Current action and preconditions to check: trajectory_clear

Your task: For each precondition in the list above, predict whether it will hold at this action.

Consider the current scene as observed from the mobile robot's camera, and analyze the predicted future states of all dynamic agents (e.g., people, animals, vehicles, or any moving entities) within the NEXT SECOND.

IMPORTANT: Only answer "very likely" if you are absolutely certain—based on strong, clear evidence—that a dynamic agent will violate the precondition in the predicted future state. Do NOT answer "very likely" for unlikely, ambiguous, or low-probability risks.

Ask yourself for each precondition: Is there a high probability, with clear and convincing evidence, that the predicted future states of any dynamic agent will interfere with the predicted future state of the currently executing action within the NEXT SECOND, causing that precondition to fail?

Assess the risk level based on these predictions. Use "likely" or "very likely" if motions create a clear risk of interference.

Use "neutral" or "improbable" if agents are nearby but their predicted paths are clearly diverging or non-conflicting.

Failure Risk Categories: "very improbable", "improbable", "neutral", "likely", "very likely"

Answer Format: Output ONLY the probability_of_failure value from these categories: "very improbable", "improbable", "neutral", "likely", "very likely"

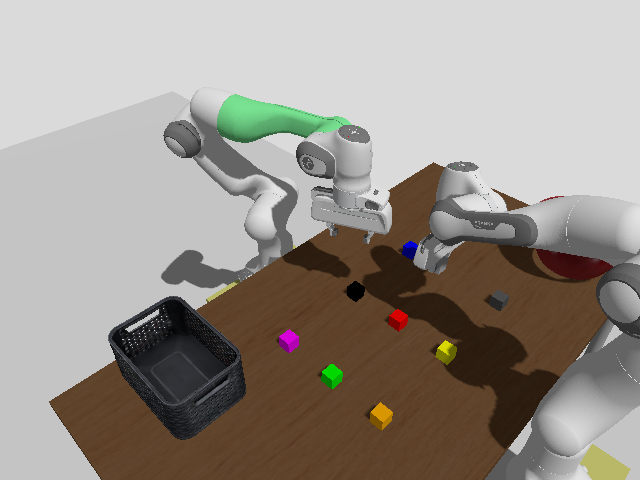

Answer: neutral